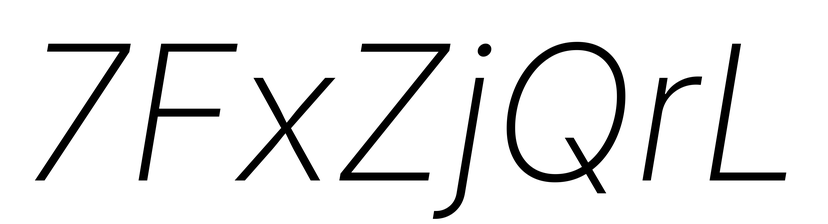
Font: Inter-Italic_ExtraLight_Italic